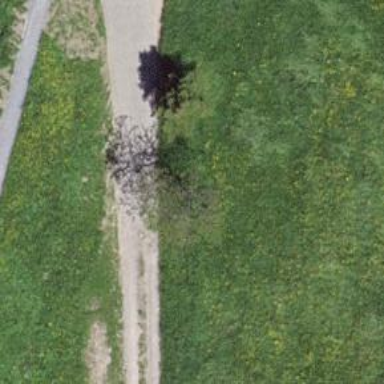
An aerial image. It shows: Red bench.